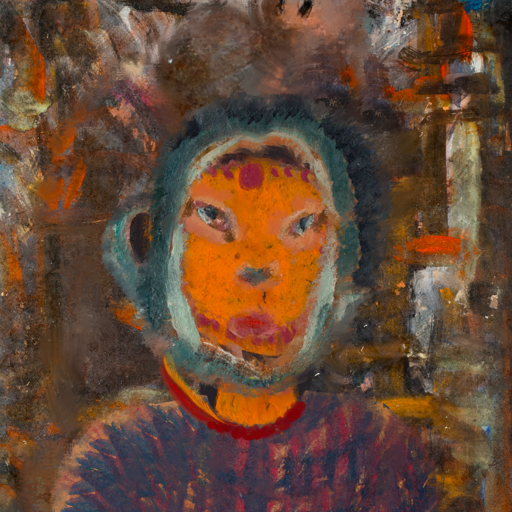
Background: GypsyQueen, Head And Neck Front: Doll, Face Front: Boggyland, Bust: In_The_Sun, Hair Front: Boggyland, Head Accessory: Blank, Second Necklace: Blank, Necklace: Pipe, Baby: Blank